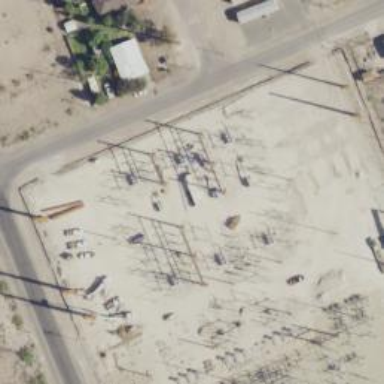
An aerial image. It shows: Switch used for power control.